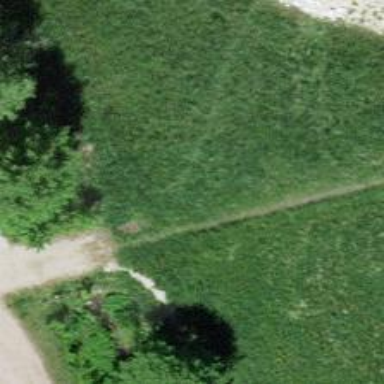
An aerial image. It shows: Dirt footway bridge with tracktype grade5.